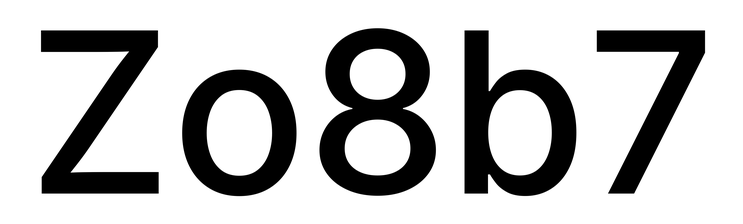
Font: Inter_Medium